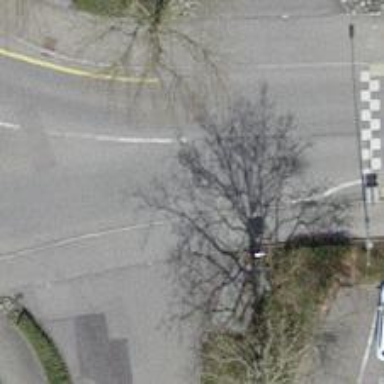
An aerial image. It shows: Bus stop with platform for public transport.